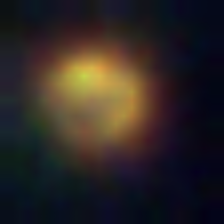
Taxon: NanoPlankton
Group: Other